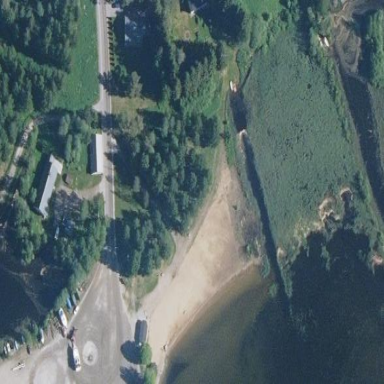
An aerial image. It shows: Sandy beach with natural surroundings.